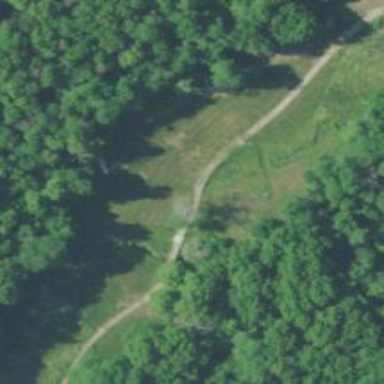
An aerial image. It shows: Service road with bridge used as golf cart path.